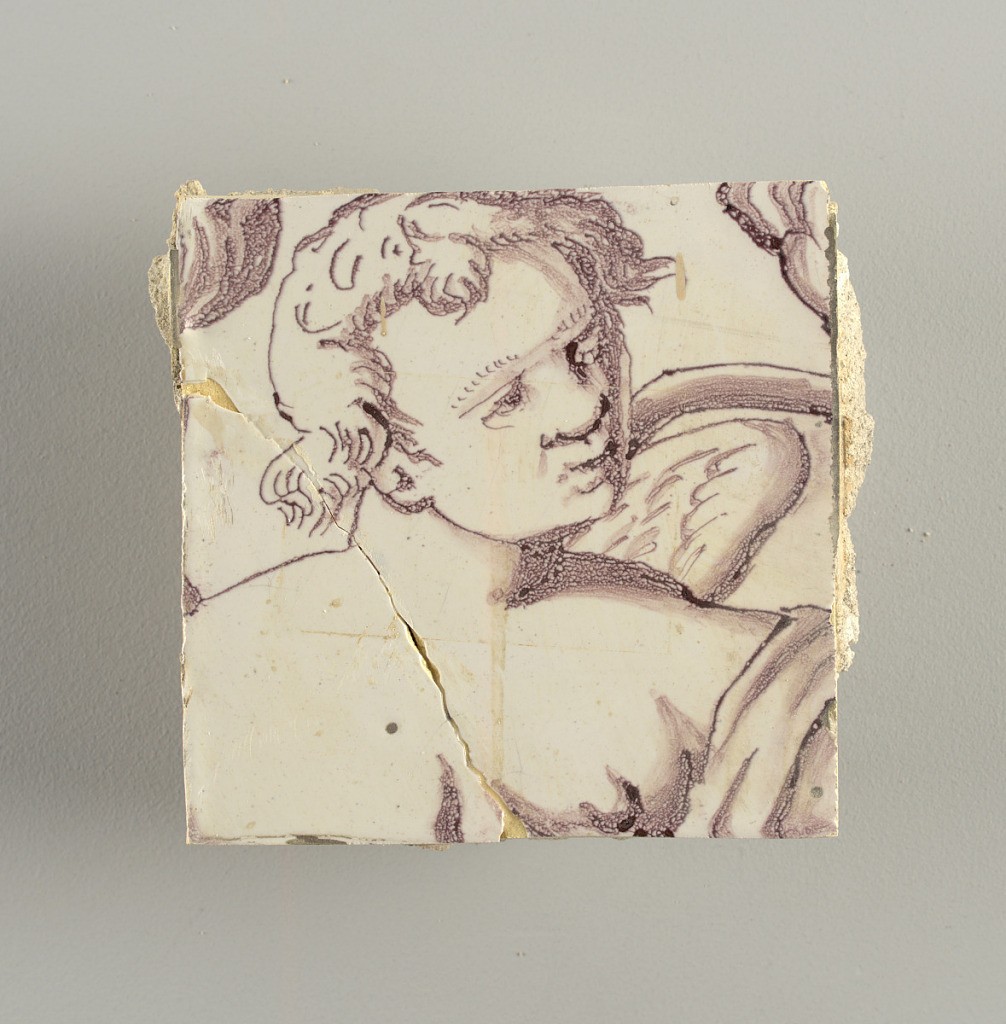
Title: Tile wall facing
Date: ca. 1725
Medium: Tin-glazed earthenware, underglaze
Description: Horizontal rectangle.  Thirty tiles wide and twenty-three tiles high with opening for fireplace eleven tiles wide and ten high.  Foliage arabesques disposed about three vertical axes from which are emphazised by urns at center and right, and at left by the figure of a standing woman carrying an infant on her arm and accompanied by two children.